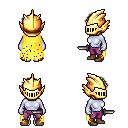
a pixel art fantasy rpg character, female body template, dark elf, purple skin, yellow tattered cape, magenta pants, gray curly afro hairstyle, gold helm, brown shoes, dagger, four views (front, back, left, right), 2x2 character sprite sheet, small pixel art, hard edges, no anti-aliasing